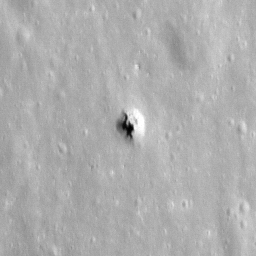
Pit: Stevinus 11
Host crater: Stevinus
Host type: impact_melt
Lunar coordinates: latitude -32.33, longitude 54.774